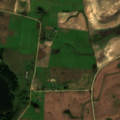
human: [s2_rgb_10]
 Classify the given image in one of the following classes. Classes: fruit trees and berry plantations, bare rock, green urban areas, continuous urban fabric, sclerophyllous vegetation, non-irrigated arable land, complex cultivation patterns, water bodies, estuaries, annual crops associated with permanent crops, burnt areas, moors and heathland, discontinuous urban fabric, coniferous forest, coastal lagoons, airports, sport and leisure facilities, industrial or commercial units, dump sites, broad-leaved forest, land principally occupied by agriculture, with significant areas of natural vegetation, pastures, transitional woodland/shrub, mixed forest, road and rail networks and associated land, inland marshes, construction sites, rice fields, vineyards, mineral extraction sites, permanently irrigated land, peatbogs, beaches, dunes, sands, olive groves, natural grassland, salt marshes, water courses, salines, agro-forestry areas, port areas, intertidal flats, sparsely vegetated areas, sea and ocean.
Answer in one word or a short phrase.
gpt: non-irrigated arable land, complex cultivation patterns, land principally occupied by agriculture, with significant areas of natural vegetation, water bodies